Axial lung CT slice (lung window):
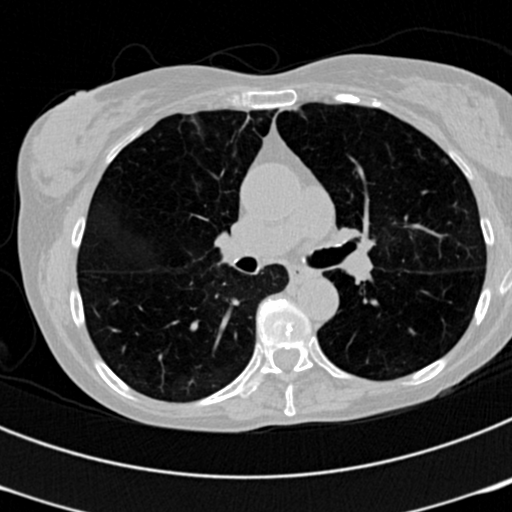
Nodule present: no